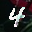
Label: 4